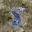
Label: 8